Question: This is happening really often to me now, when I try to deploy an Xamarin.Forms (1.4) to my Android device through Visual Studio 2015 it freezes at this point:

I have to end the Visual Studio process. If I restart VS and run again it works. After 2-3 times it starts to freeze again and I have to restart again.
Why is this happening? Any ideas?
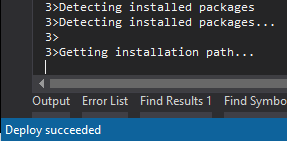
Answer: Turns out I was using the <URL> and they were the culprit causing the issues hanging Visual Studio.
Unfortunately I had to remove them to stop the crashes.